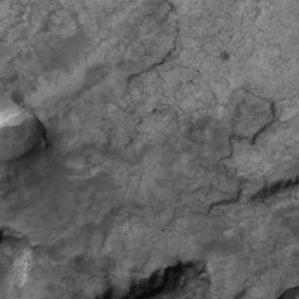
Label: non_frost